Question: I want to make portable app that uses the 'NAudio' dll. I put the DLL files into Resources and tried this:
'''
My.Computer.FileSystem.WriteAllBytes("\NAudio.dll", My.Resources.NAudio, True)
'''
When I run the program (as an exe, not in the debugger), I get this error:

I tried DLLimport, no luck. How can I fix this?
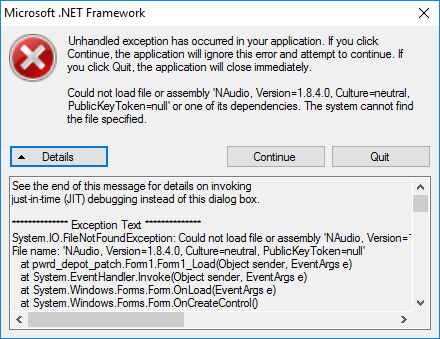
Answer: I solved by using <URL>
Worked perfectly.
Also don't need to extract :)